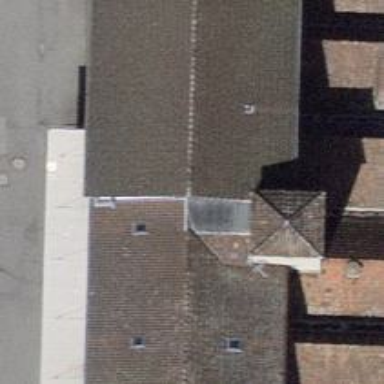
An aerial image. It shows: Furniture shop.